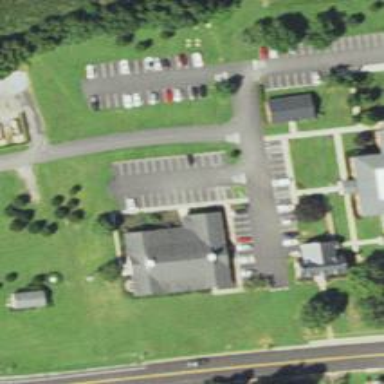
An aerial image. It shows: Healthcare clinic.